Question: I made cards and manage to do randomly colorize them with material Colors,
'''
class RandomColor<Color> {
List<MaterialColor> color = [
Colors.green,
Colors.blue,
Colors.indigo,
];
var index = Random().nextInt(3);
MaterialColor colorRandomizer() {
print(color[index]);
return color[index];
}
}
'''
---
when i try it with hex color, flutter gives an error
Also the code below is working if its not in but it returns only 1 random color.

'''
class RandomHexColor<Color> {
Color one = Color(0xff808000);
Color two = Color(0xff608000);
Color three = Color(0xff208080);
List<Color> hexColor = [one, two, three];
var indexColor = Random().nextInt(3);
Color colorRandom() {
print(hexColor[indexColor]);
return hexColor[indexColor];
}
}
'''
full code can be found here <URL>
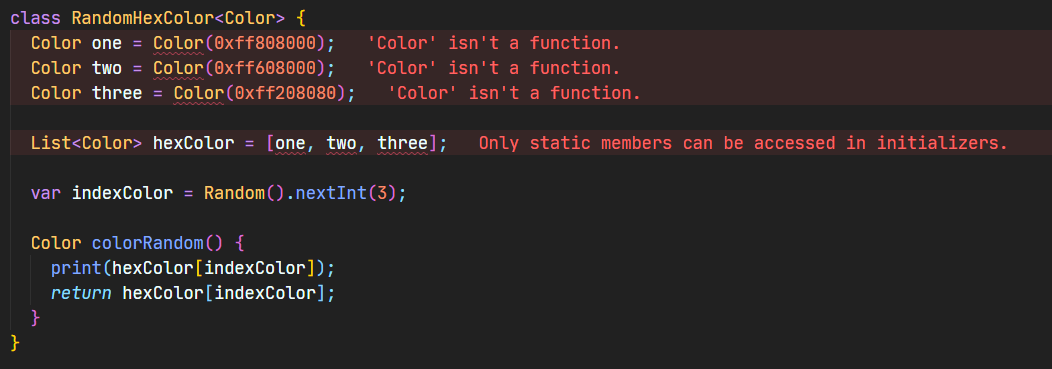
Answer: Why are making the class generic? why are you using 'RandomColor<Color>{...'
Remove this '<Color>'.
Try this,
'''
class RandomHexColor {
static const Color one = Color(0xff808000);
static const Color two = Color(0xff608000);
static const Color three = Color(0xff208080);
List<Color> hexColor = [one, two, three];
static final _random = Random();
Color colorRandom() {
return hexColor[_random.nextInt(3)];
}
}
'''